Interaction volume radius: 5 \u00c5
Interaction volume height: 30 \u00c5
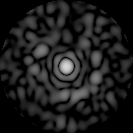
Disorder parameter: 0.8262